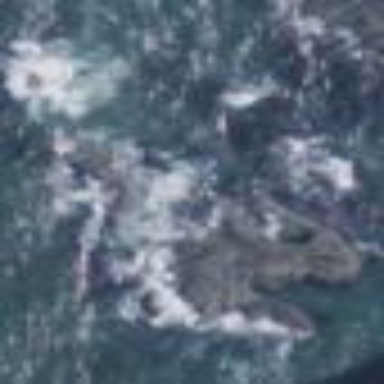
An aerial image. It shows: Natural rock reef.